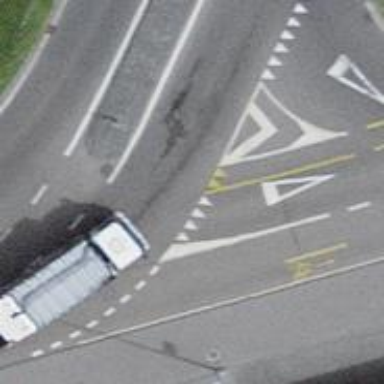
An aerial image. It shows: Residential road with asphalt surface. There is designated cycling lane on the left side.